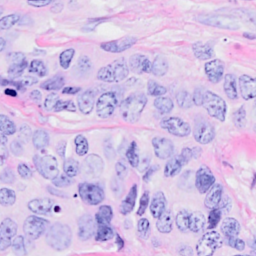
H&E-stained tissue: Breast